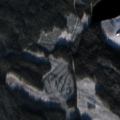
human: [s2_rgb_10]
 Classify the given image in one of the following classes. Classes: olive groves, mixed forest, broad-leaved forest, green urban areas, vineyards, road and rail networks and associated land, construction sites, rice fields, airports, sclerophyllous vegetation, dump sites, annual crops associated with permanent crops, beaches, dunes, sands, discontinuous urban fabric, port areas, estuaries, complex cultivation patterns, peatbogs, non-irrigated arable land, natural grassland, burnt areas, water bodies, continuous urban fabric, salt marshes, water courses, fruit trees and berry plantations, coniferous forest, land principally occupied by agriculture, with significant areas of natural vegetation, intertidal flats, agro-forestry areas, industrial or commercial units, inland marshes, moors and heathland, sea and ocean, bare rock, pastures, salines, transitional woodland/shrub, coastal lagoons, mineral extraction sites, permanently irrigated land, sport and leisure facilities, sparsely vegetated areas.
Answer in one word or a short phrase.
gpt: coniferous forest, mixed forest, transitional woodland/shrub